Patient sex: M
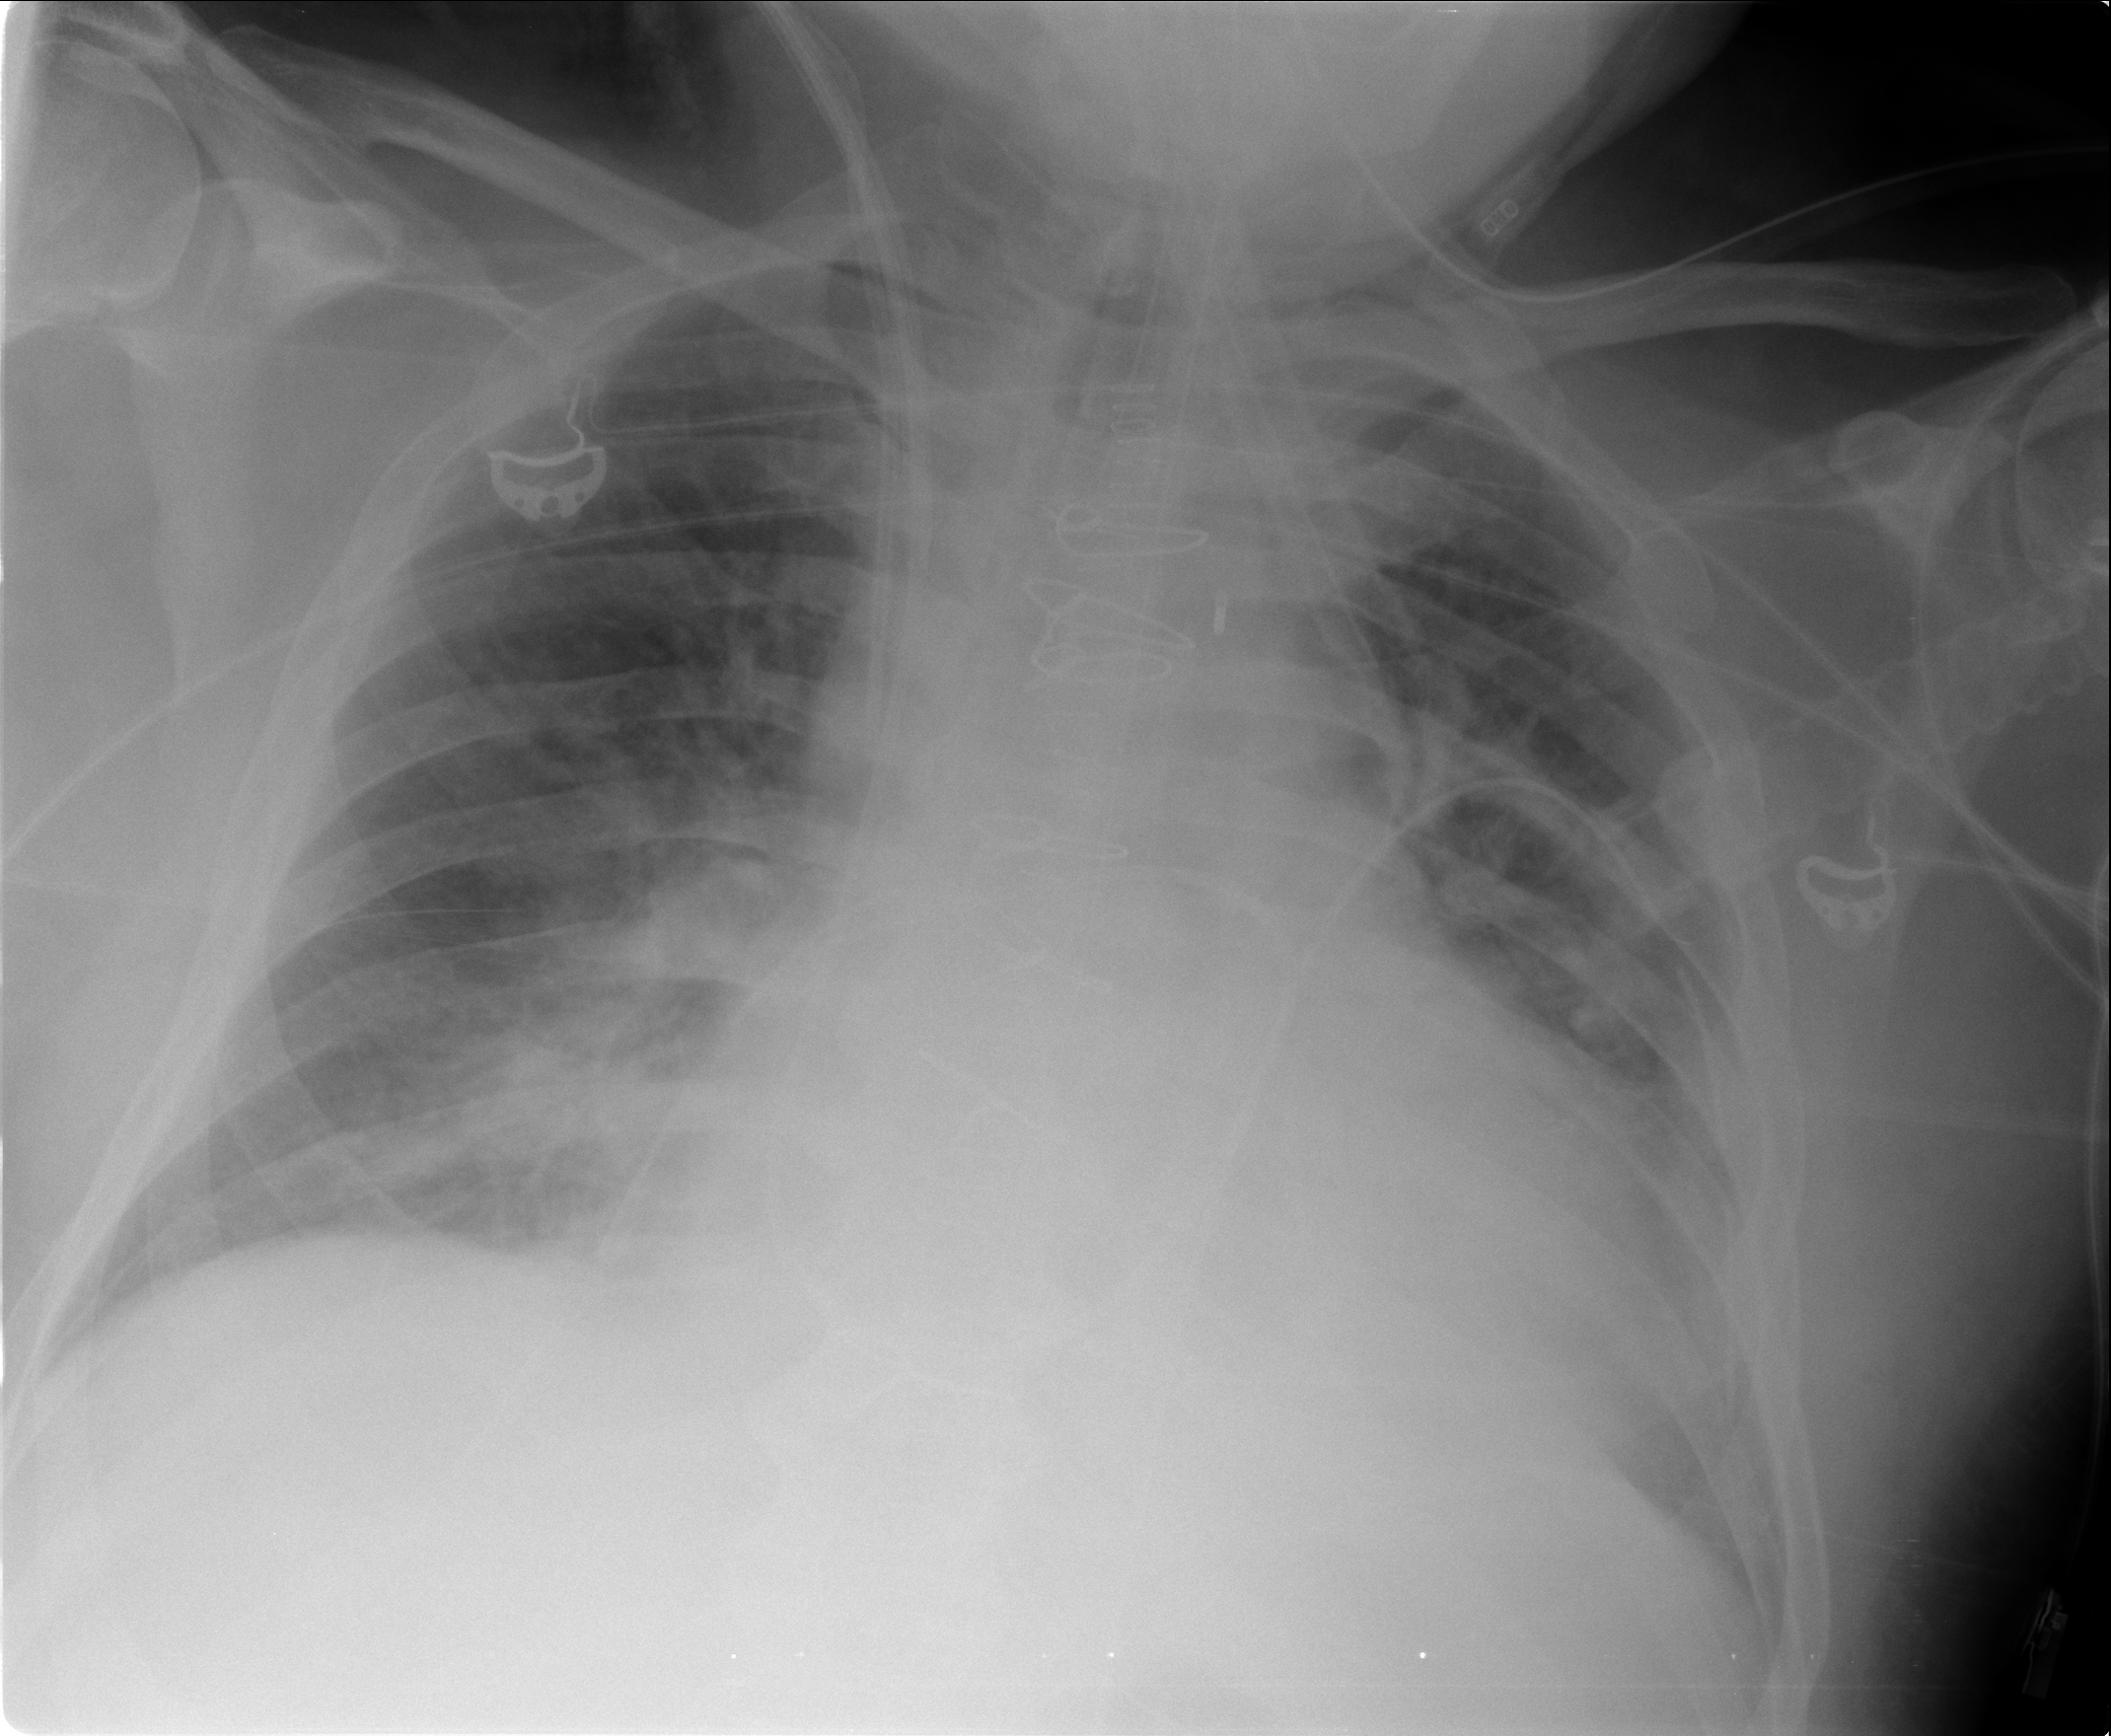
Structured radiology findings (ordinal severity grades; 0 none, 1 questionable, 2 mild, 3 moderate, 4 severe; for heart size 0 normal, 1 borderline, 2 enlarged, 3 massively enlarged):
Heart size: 2
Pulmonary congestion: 2
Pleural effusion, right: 2
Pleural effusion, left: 2
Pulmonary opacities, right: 2
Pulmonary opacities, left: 2
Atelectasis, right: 3
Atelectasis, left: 2